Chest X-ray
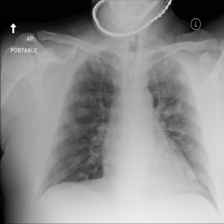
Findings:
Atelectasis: negative
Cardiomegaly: negative
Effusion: negative
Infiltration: negative
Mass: negative
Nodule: positive
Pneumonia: negative
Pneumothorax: negative
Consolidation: negative
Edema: negative
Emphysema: negative
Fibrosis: negative
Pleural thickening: negative
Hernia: negative